Interaction volume radius: 10 \u00c5
Interaction volume height: 10 \u00c5
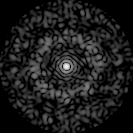
Disorder parameter: 0.8617